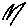
Label: zigzag